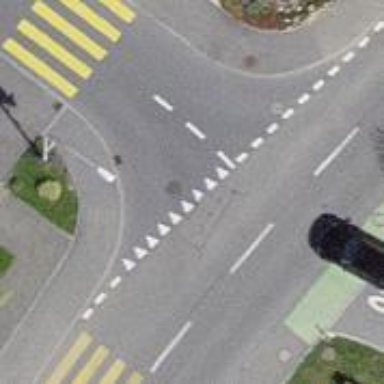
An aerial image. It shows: Road with "give way" sign.